Interaction volume radius: 5 \u00c5
Interaction volume height: 10 \u00c5
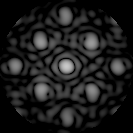
Disorder parameter: 0.246